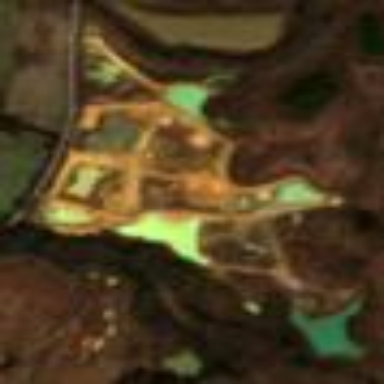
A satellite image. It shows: Quarry area.